Question: I'm in need of a Meijer G function in scipy. I read somewhere on the internet that due to its generality, the Meier G function is not supported as a special function in scipy, but everyone should write something up according to his personal use case.
My problem is that I have no experience whatsoever with complex integration. As LaTeX is forbidden here, here's what I'm trying to solve numerically:

As <URL>, there are three ways to get 'L':
- - -
How do I get 'L' and solve the integral? The way I'm used to compute integrals over the reals is to
'''
import numpy as np
myL = np.linspace(0, 1, 100)
densityL = myL[1] - myL[0]
myIntegral = (F(myL)*densityL).sum()
'''
I'm not too much after efficiency, I'd prefer a simple and slow working example that I can use to understand the methodology.
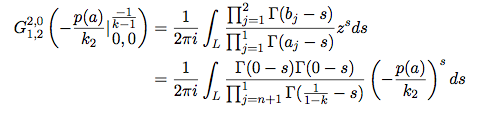
Answer: For something as complicated, I really think you should avoid calculating the integral yourself, especially if you don't have experience with complex integration, and use a well tested existing implementation.
Meijer G-function is implemented in <URL>.